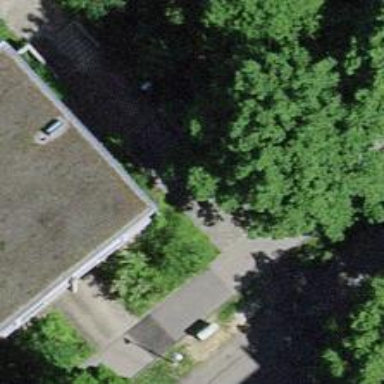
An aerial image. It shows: Set of steps on the road.